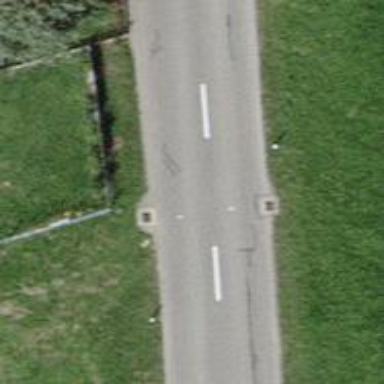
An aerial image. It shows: Tertiary road with asphalt surface.